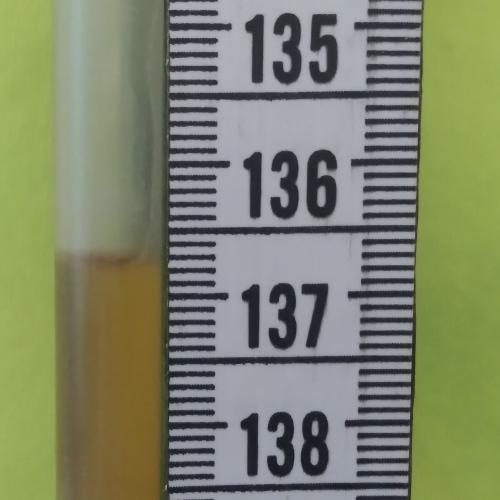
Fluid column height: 136.7 cm